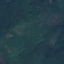
Land use / land cover: Forest